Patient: sex F, age 68
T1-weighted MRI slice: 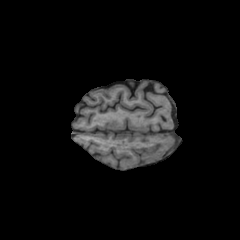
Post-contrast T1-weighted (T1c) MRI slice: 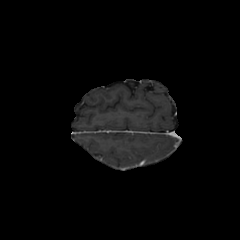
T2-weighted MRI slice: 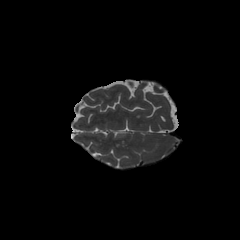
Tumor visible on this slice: no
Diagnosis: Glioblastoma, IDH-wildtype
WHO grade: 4